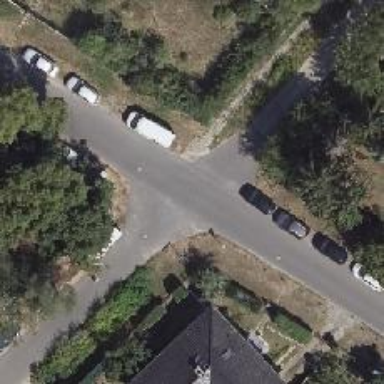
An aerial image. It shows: Residential road with asphalt surface.